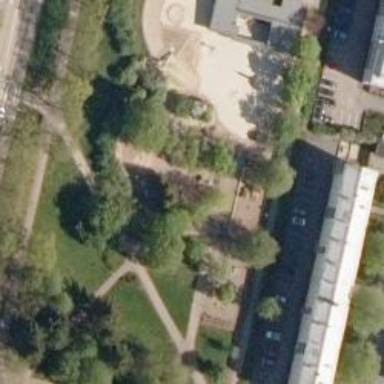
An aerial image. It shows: Playground with springy equipment.